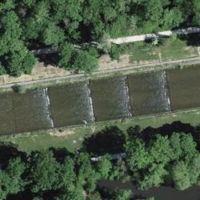
EUNIS habitat code: 44
Species observed at this site:
Carpinus betulus
Trifolium repens